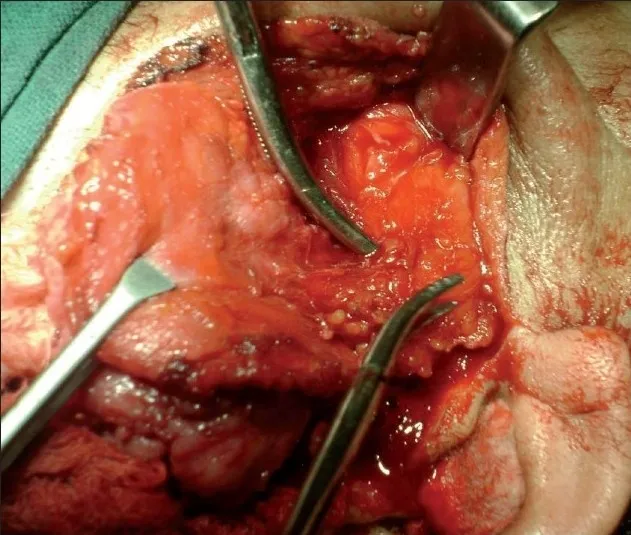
Erosion of zygomatic arch.
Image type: medical_photograph (other_medical_photograph)